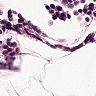
Metastatic tissue present: no